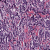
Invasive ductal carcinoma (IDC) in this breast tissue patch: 1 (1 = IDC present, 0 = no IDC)